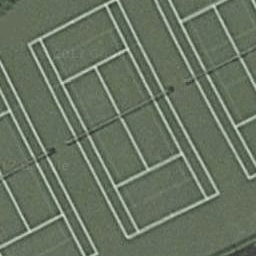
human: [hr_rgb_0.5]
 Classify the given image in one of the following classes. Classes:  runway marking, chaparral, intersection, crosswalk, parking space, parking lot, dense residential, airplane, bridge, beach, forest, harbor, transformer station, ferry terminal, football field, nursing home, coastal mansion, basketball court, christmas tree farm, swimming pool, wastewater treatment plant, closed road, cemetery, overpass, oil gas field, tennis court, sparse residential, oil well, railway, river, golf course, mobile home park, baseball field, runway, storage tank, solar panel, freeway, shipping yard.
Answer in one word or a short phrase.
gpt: tennis court